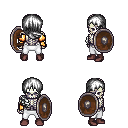
a pixel art fantasy rpg character, male body template, skeleton, gold arm armor, white pants, white right-swept hairstyle, maroon shoes, shield, four views (front, back, left, right), 2x2 character sprite sheet, small pixel art, hard edges, no anti-aliasing